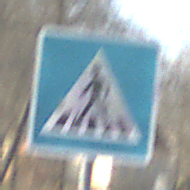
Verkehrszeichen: FussgaengerueberwegRechts
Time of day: MorningAfternoon
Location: Outdoor (Suburban)
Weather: PartlyCloudy
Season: NotSpecified
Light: Natural